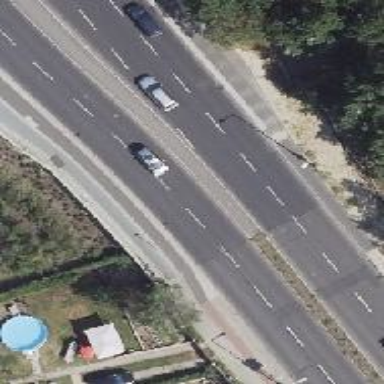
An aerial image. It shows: Secondary road with asphalt surface. There is cycle track on the right side.